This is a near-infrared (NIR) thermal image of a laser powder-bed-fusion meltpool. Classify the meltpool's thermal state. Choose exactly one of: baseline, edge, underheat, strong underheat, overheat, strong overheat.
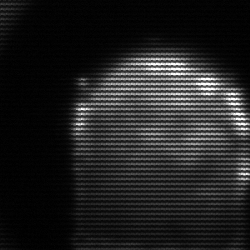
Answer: edge